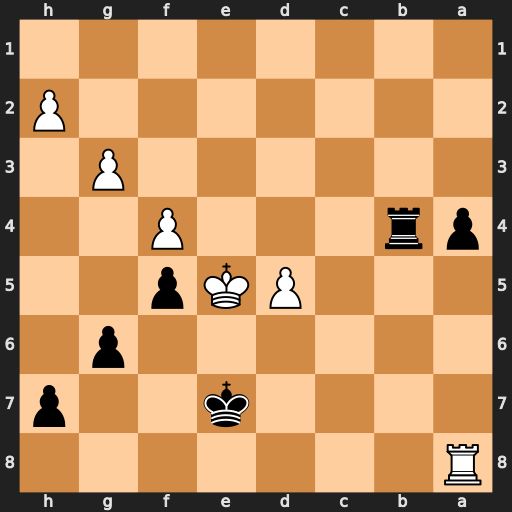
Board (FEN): R7/4k2p/6p1/3PKp2/pr3P2/6P1/7P/8
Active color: b
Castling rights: -
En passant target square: -
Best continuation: Re4#